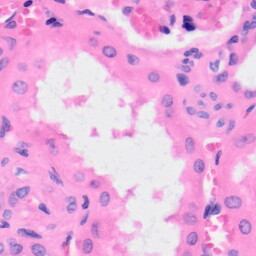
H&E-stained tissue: Kidney